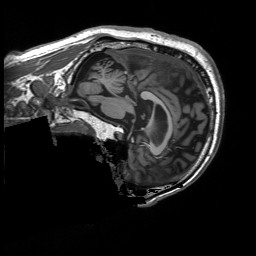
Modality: T1w
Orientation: sagittal
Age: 62
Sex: male
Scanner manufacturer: siemens
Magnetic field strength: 3 T
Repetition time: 2.5 s
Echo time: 0.00248 s